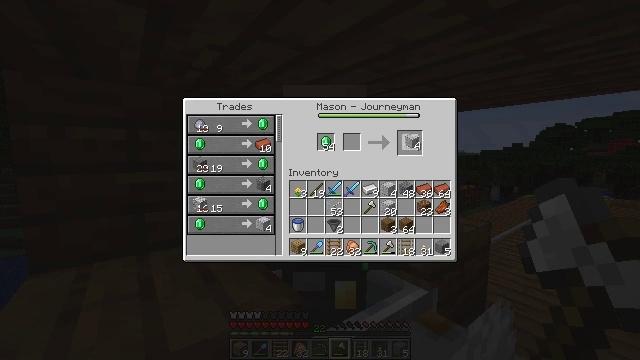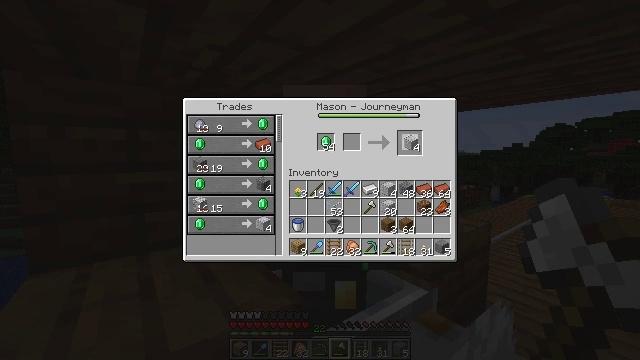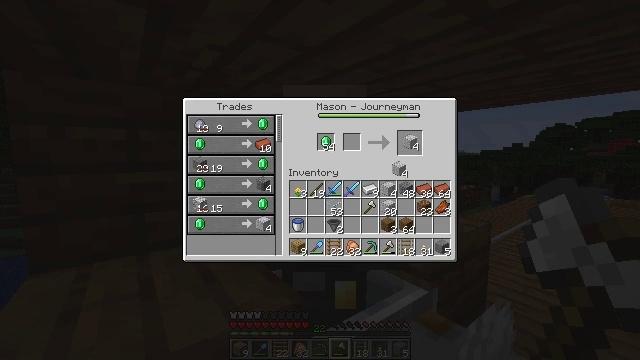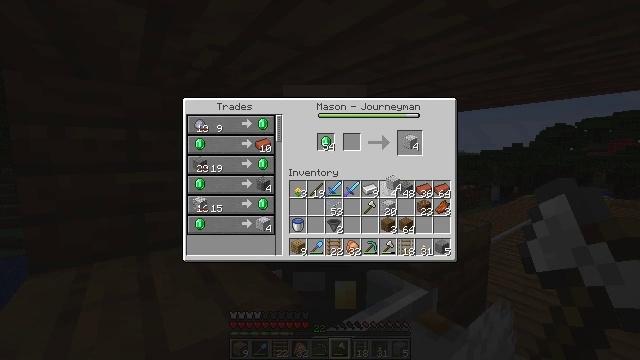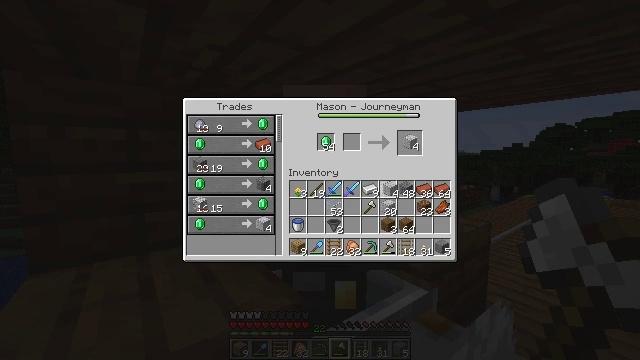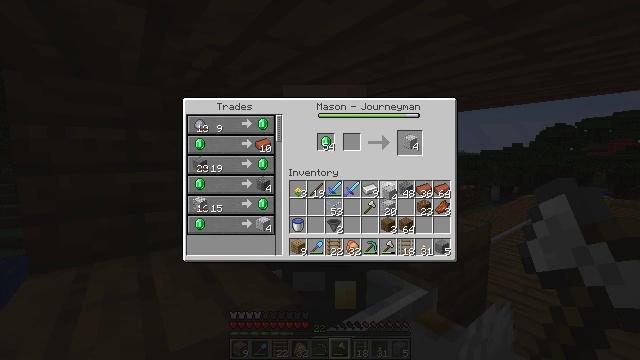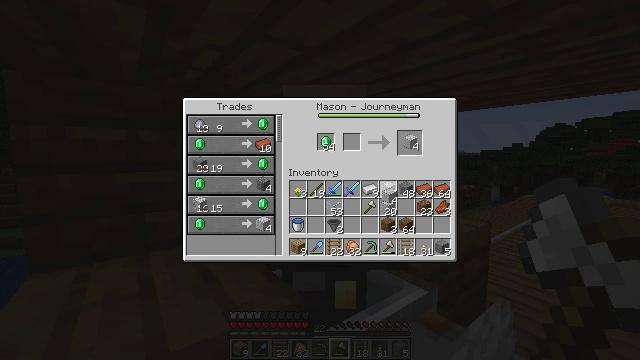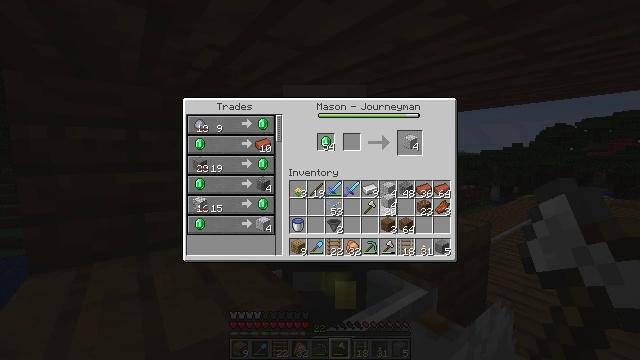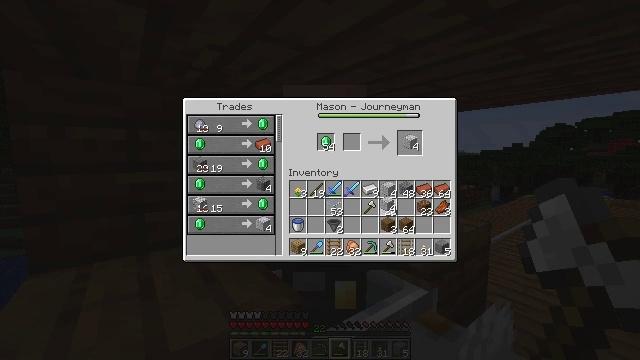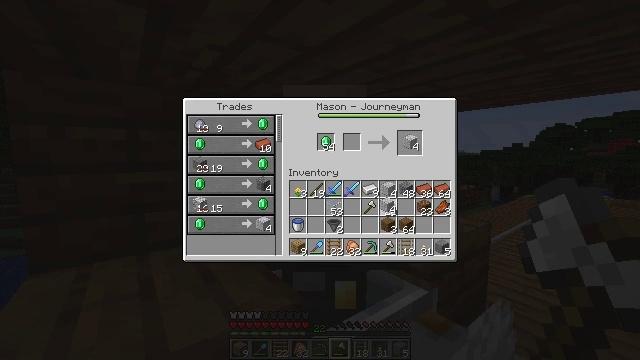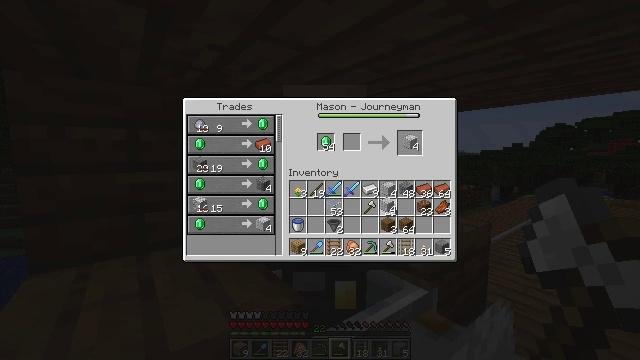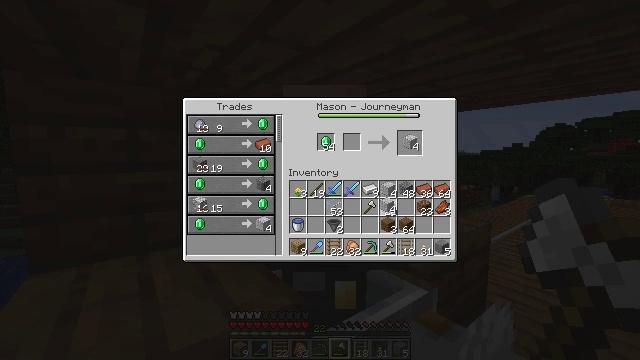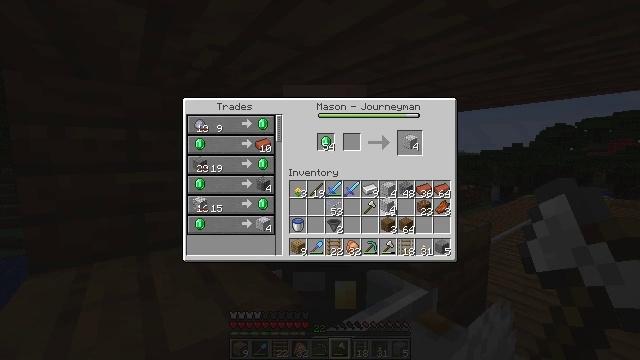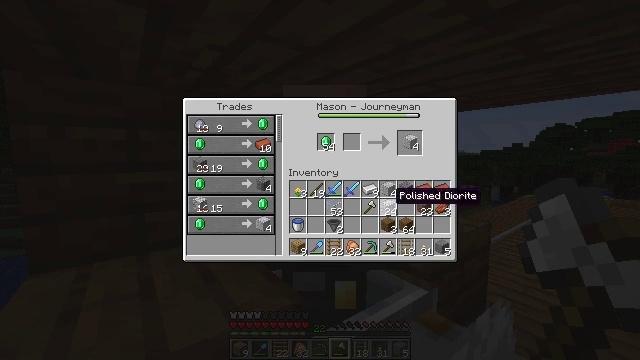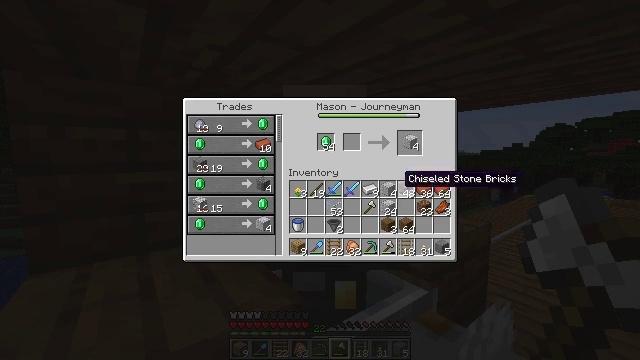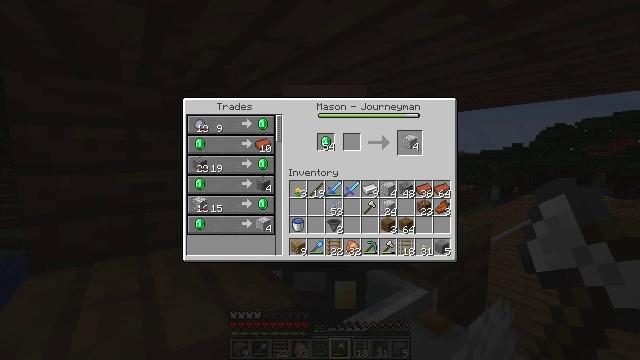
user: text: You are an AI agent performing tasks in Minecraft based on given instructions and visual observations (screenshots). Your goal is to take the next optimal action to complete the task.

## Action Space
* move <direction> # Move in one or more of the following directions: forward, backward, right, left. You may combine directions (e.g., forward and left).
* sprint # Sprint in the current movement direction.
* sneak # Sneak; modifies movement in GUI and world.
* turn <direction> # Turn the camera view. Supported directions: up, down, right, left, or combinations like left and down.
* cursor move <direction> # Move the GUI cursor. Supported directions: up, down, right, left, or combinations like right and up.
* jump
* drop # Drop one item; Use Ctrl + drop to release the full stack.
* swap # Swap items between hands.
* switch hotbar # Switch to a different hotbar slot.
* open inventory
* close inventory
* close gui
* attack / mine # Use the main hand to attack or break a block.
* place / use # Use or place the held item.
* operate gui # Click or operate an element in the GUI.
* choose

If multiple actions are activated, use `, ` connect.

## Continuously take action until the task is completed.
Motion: motion action
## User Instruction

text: Make polished diorite with diorite blocks.
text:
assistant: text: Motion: operate gui
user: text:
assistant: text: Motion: cursor move left and down, operate gui
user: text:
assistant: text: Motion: cursor move down
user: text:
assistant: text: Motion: no_op
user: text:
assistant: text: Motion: no_op
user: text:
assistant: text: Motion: no_op
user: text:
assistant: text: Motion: no_op
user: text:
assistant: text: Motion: no_op
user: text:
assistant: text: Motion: no_op
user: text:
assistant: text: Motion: no_op
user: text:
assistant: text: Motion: operate gui
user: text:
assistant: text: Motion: operate gui
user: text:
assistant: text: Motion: no_op
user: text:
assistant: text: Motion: cursor move right and up
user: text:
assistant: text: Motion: cursor move right and up
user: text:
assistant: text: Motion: cursor move up
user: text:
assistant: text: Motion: cursor move up
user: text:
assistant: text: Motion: no_op
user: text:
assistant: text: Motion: no_op
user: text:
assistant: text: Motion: no_op
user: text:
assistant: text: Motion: no_op
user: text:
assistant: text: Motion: no_op
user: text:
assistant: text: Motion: operate gui
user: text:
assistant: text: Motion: operate gui
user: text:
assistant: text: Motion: cursor move down
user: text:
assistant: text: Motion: cursor move left and down
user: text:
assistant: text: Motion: cursor move down
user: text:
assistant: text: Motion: cursor move down
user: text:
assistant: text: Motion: no_op
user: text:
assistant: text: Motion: no_op